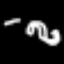
Label: squiggle